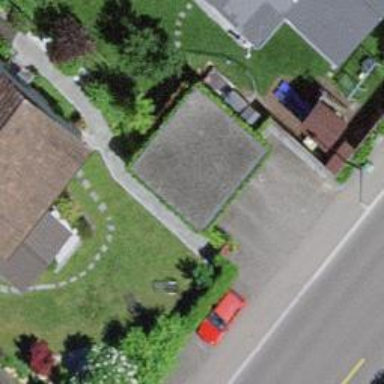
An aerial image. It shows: Garage.